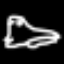
Label: frog